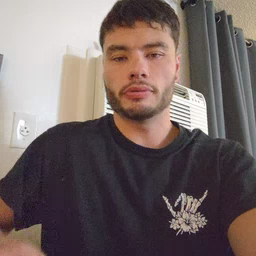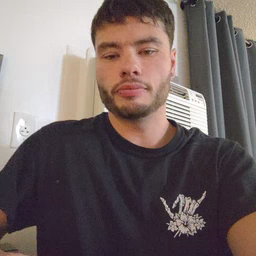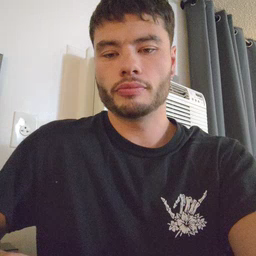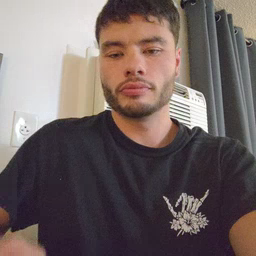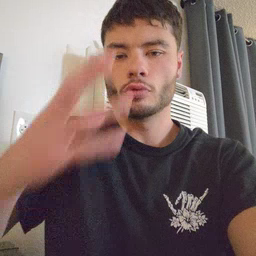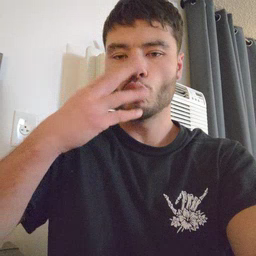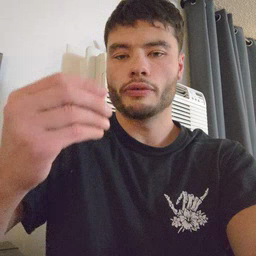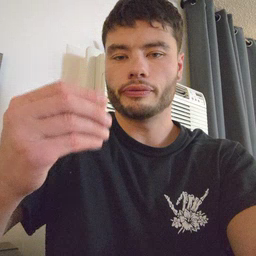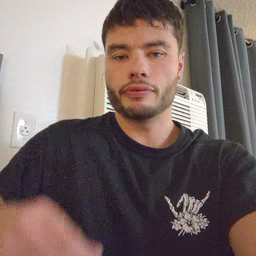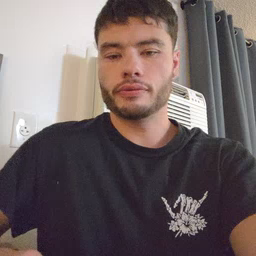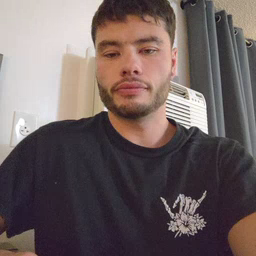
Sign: wolf